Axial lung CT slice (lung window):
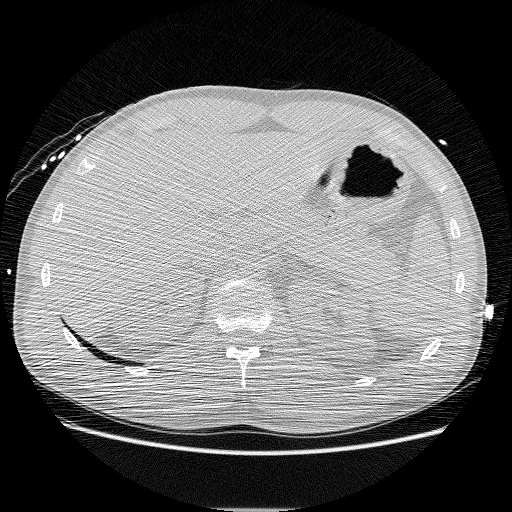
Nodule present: no